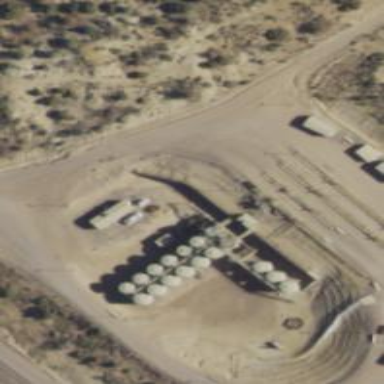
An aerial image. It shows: Storage tank with man-made structure.